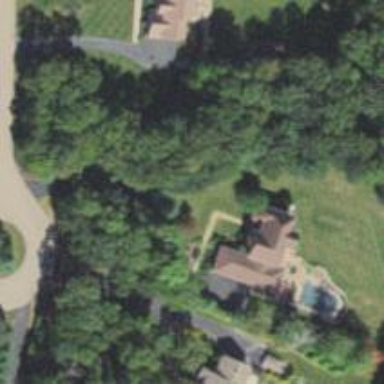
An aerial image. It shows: Driveway.